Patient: sex M, age 57
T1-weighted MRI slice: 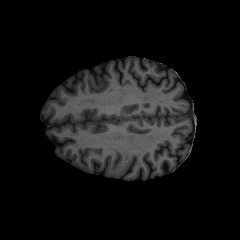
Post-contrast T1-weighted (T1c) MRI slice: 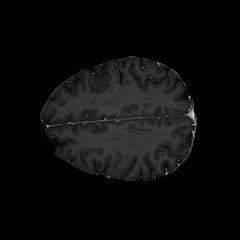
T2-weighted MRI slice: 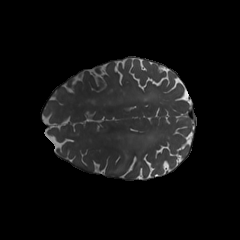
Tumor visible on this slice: yes
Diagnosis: Glioblastoma, IDH-wildtype
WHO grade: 4